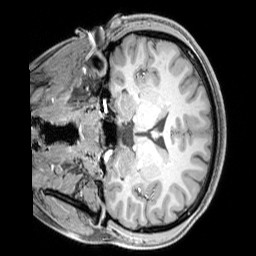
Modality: T1w
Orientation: coronal
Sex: female
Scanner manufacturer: siemens
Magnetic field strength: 3 T
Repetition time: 2.3 s
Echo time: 0.00226 s